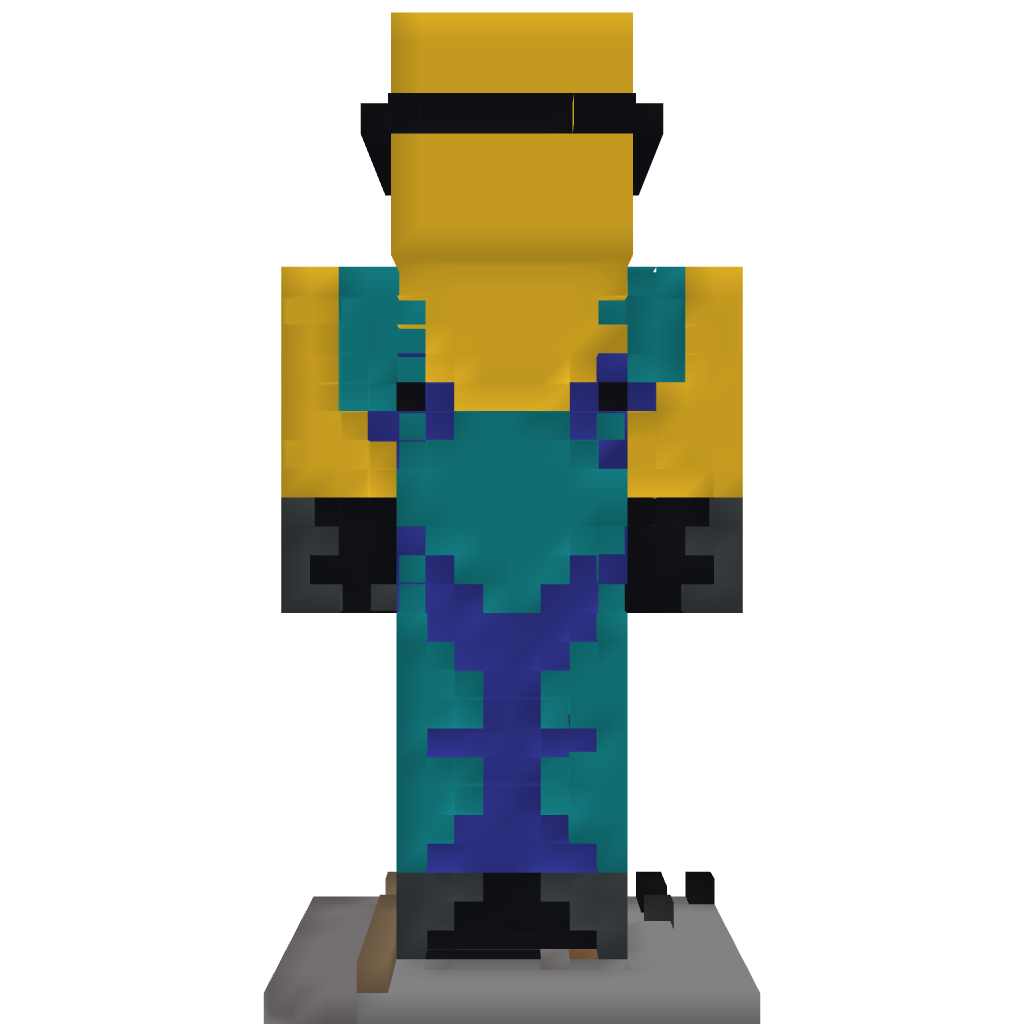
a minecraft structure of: Minion Statue